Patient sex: F
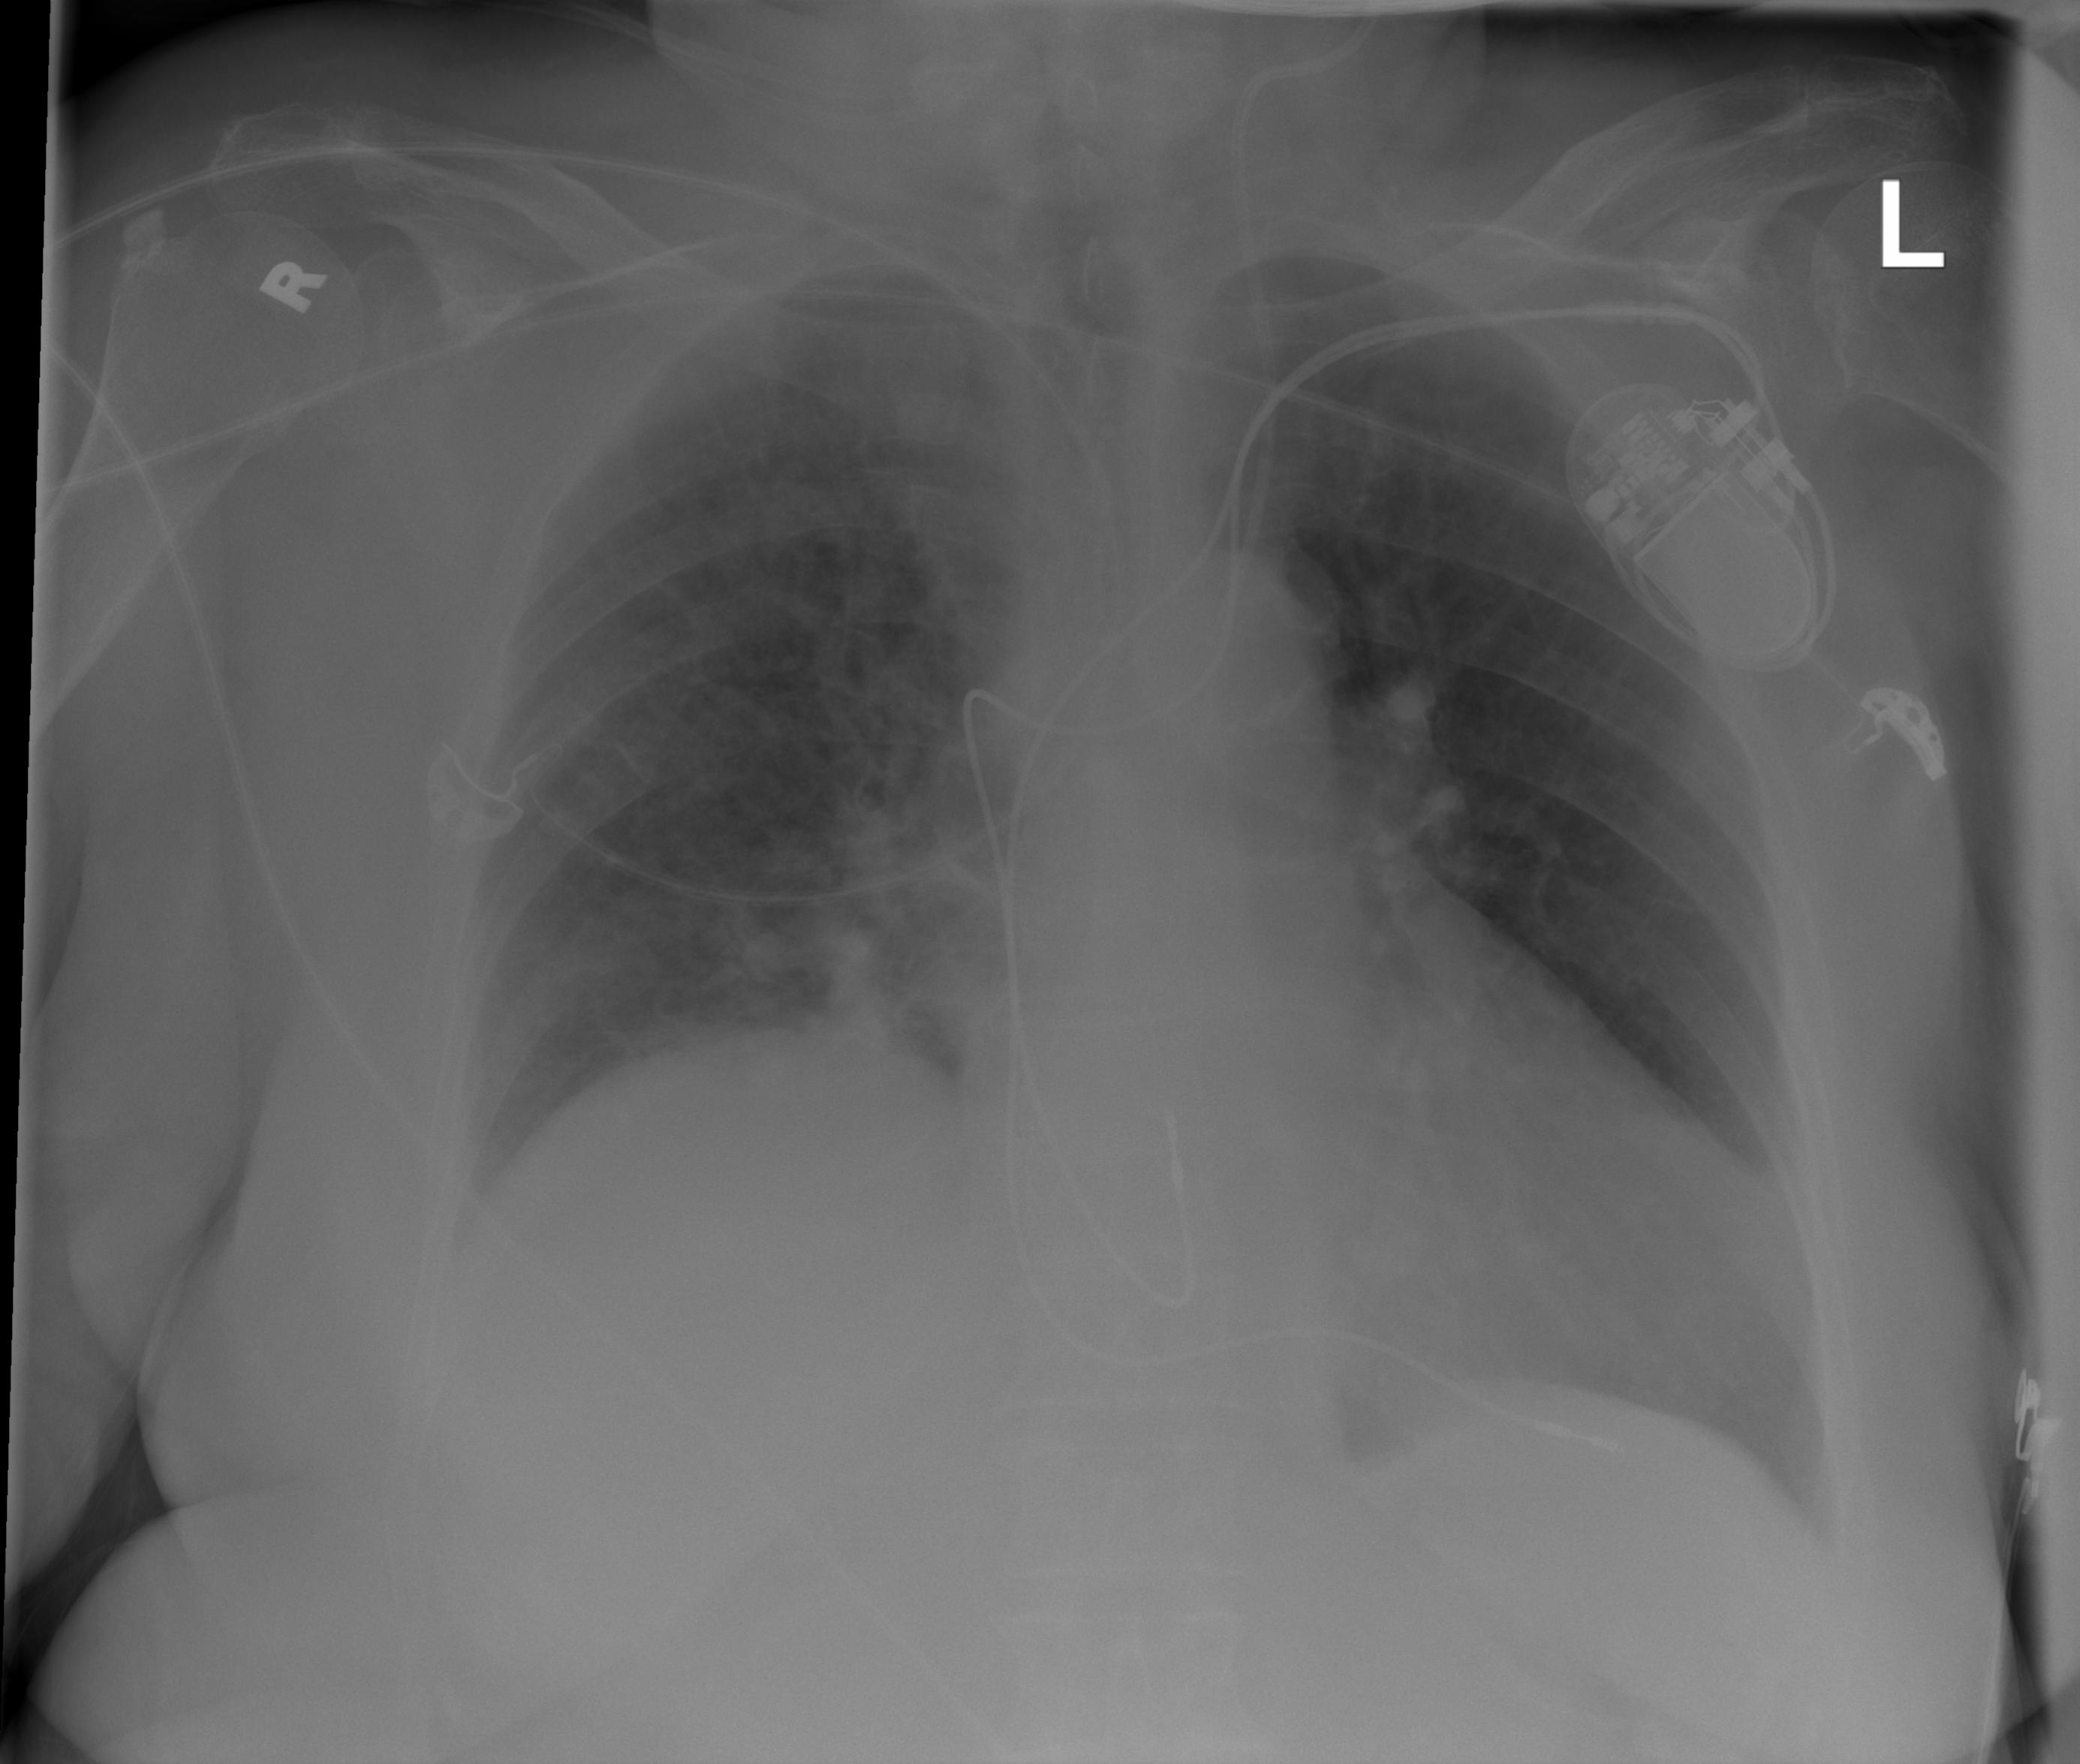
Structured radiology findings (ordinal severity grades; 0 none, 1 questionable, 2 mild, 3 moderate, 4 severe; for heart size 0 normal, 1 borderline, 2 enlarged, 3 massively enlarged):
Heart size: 2
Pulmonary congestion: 2
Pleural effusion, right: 0
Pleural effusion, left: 0
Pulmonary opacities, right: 0
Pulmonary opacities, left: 0
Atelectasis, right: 0
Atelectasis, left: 0